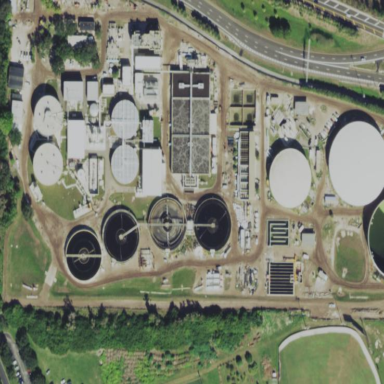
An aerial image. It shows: View of wastewater plant.